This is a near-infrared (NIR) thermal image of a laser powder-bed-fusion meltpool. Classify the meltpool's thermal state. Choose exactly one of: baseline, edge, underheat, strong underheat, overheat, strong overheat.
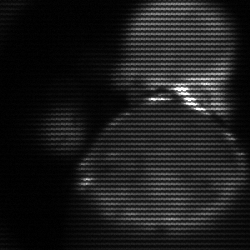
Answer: edge